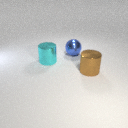
large cyan metal cylinder behind large brown metal cylinder